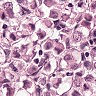
Metastatic tissue present: yes